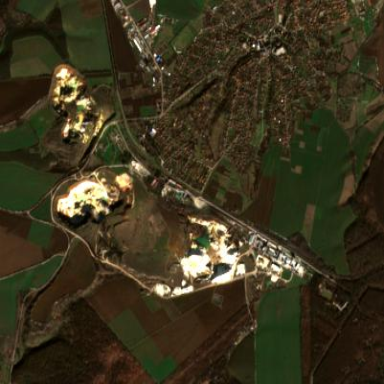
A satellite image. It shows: Sand quarry.